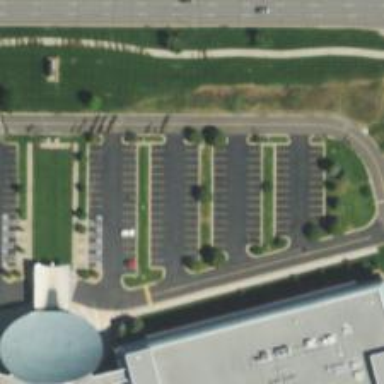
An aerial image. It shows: Parking space.